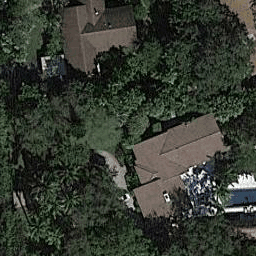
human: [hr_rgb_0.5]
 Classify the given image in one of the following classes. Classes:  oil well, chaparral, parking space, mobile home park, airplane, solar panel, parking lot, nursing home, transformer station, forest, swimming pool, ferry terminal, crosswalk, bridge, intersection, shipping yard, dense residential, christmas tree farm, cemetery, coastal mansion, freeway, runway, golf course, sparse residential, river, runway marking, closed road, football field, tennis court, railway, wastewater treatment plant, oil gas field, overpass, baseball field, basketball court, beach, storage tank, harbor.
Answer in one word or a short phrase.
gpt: sparse residential